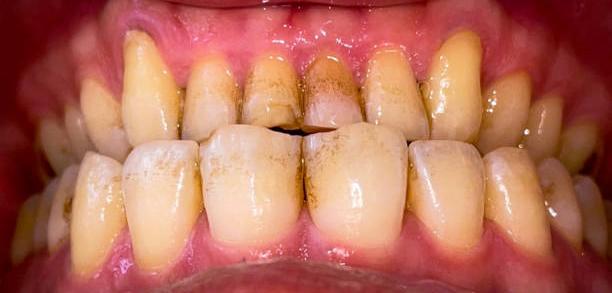
Condition: Calculus